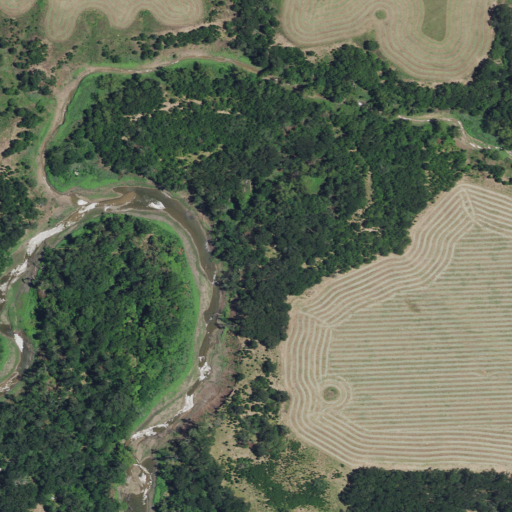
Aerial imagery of valley in Texas named Red Gully containing pasture, woody wetlands, and deciduous forest